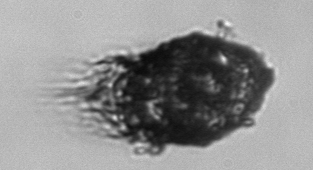
Label: Stenosemella_pacifica